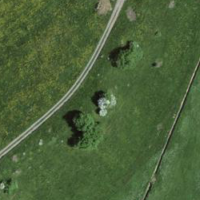
EUNIS habitat code: 24
Species observed at this site:
Filipendula ulmaria